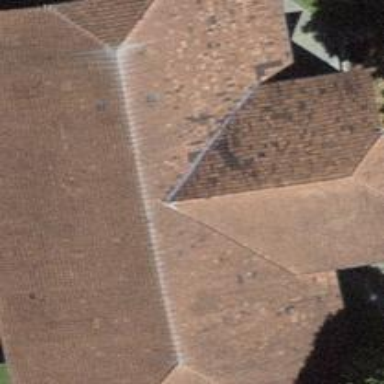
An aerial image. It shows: Barn.